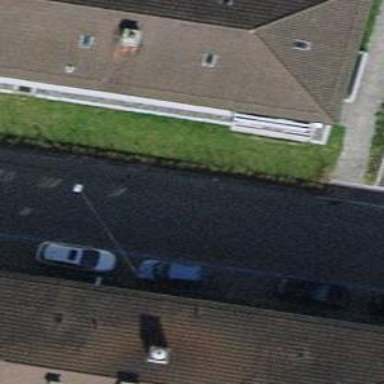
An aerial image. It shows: Hipped roof apartment building.